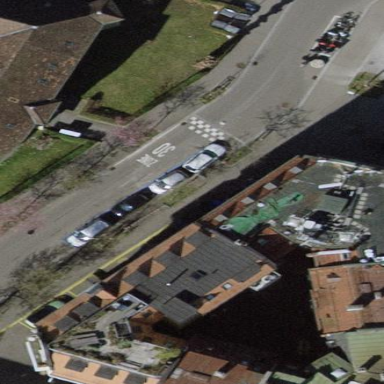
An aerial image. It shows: Parking lane area.